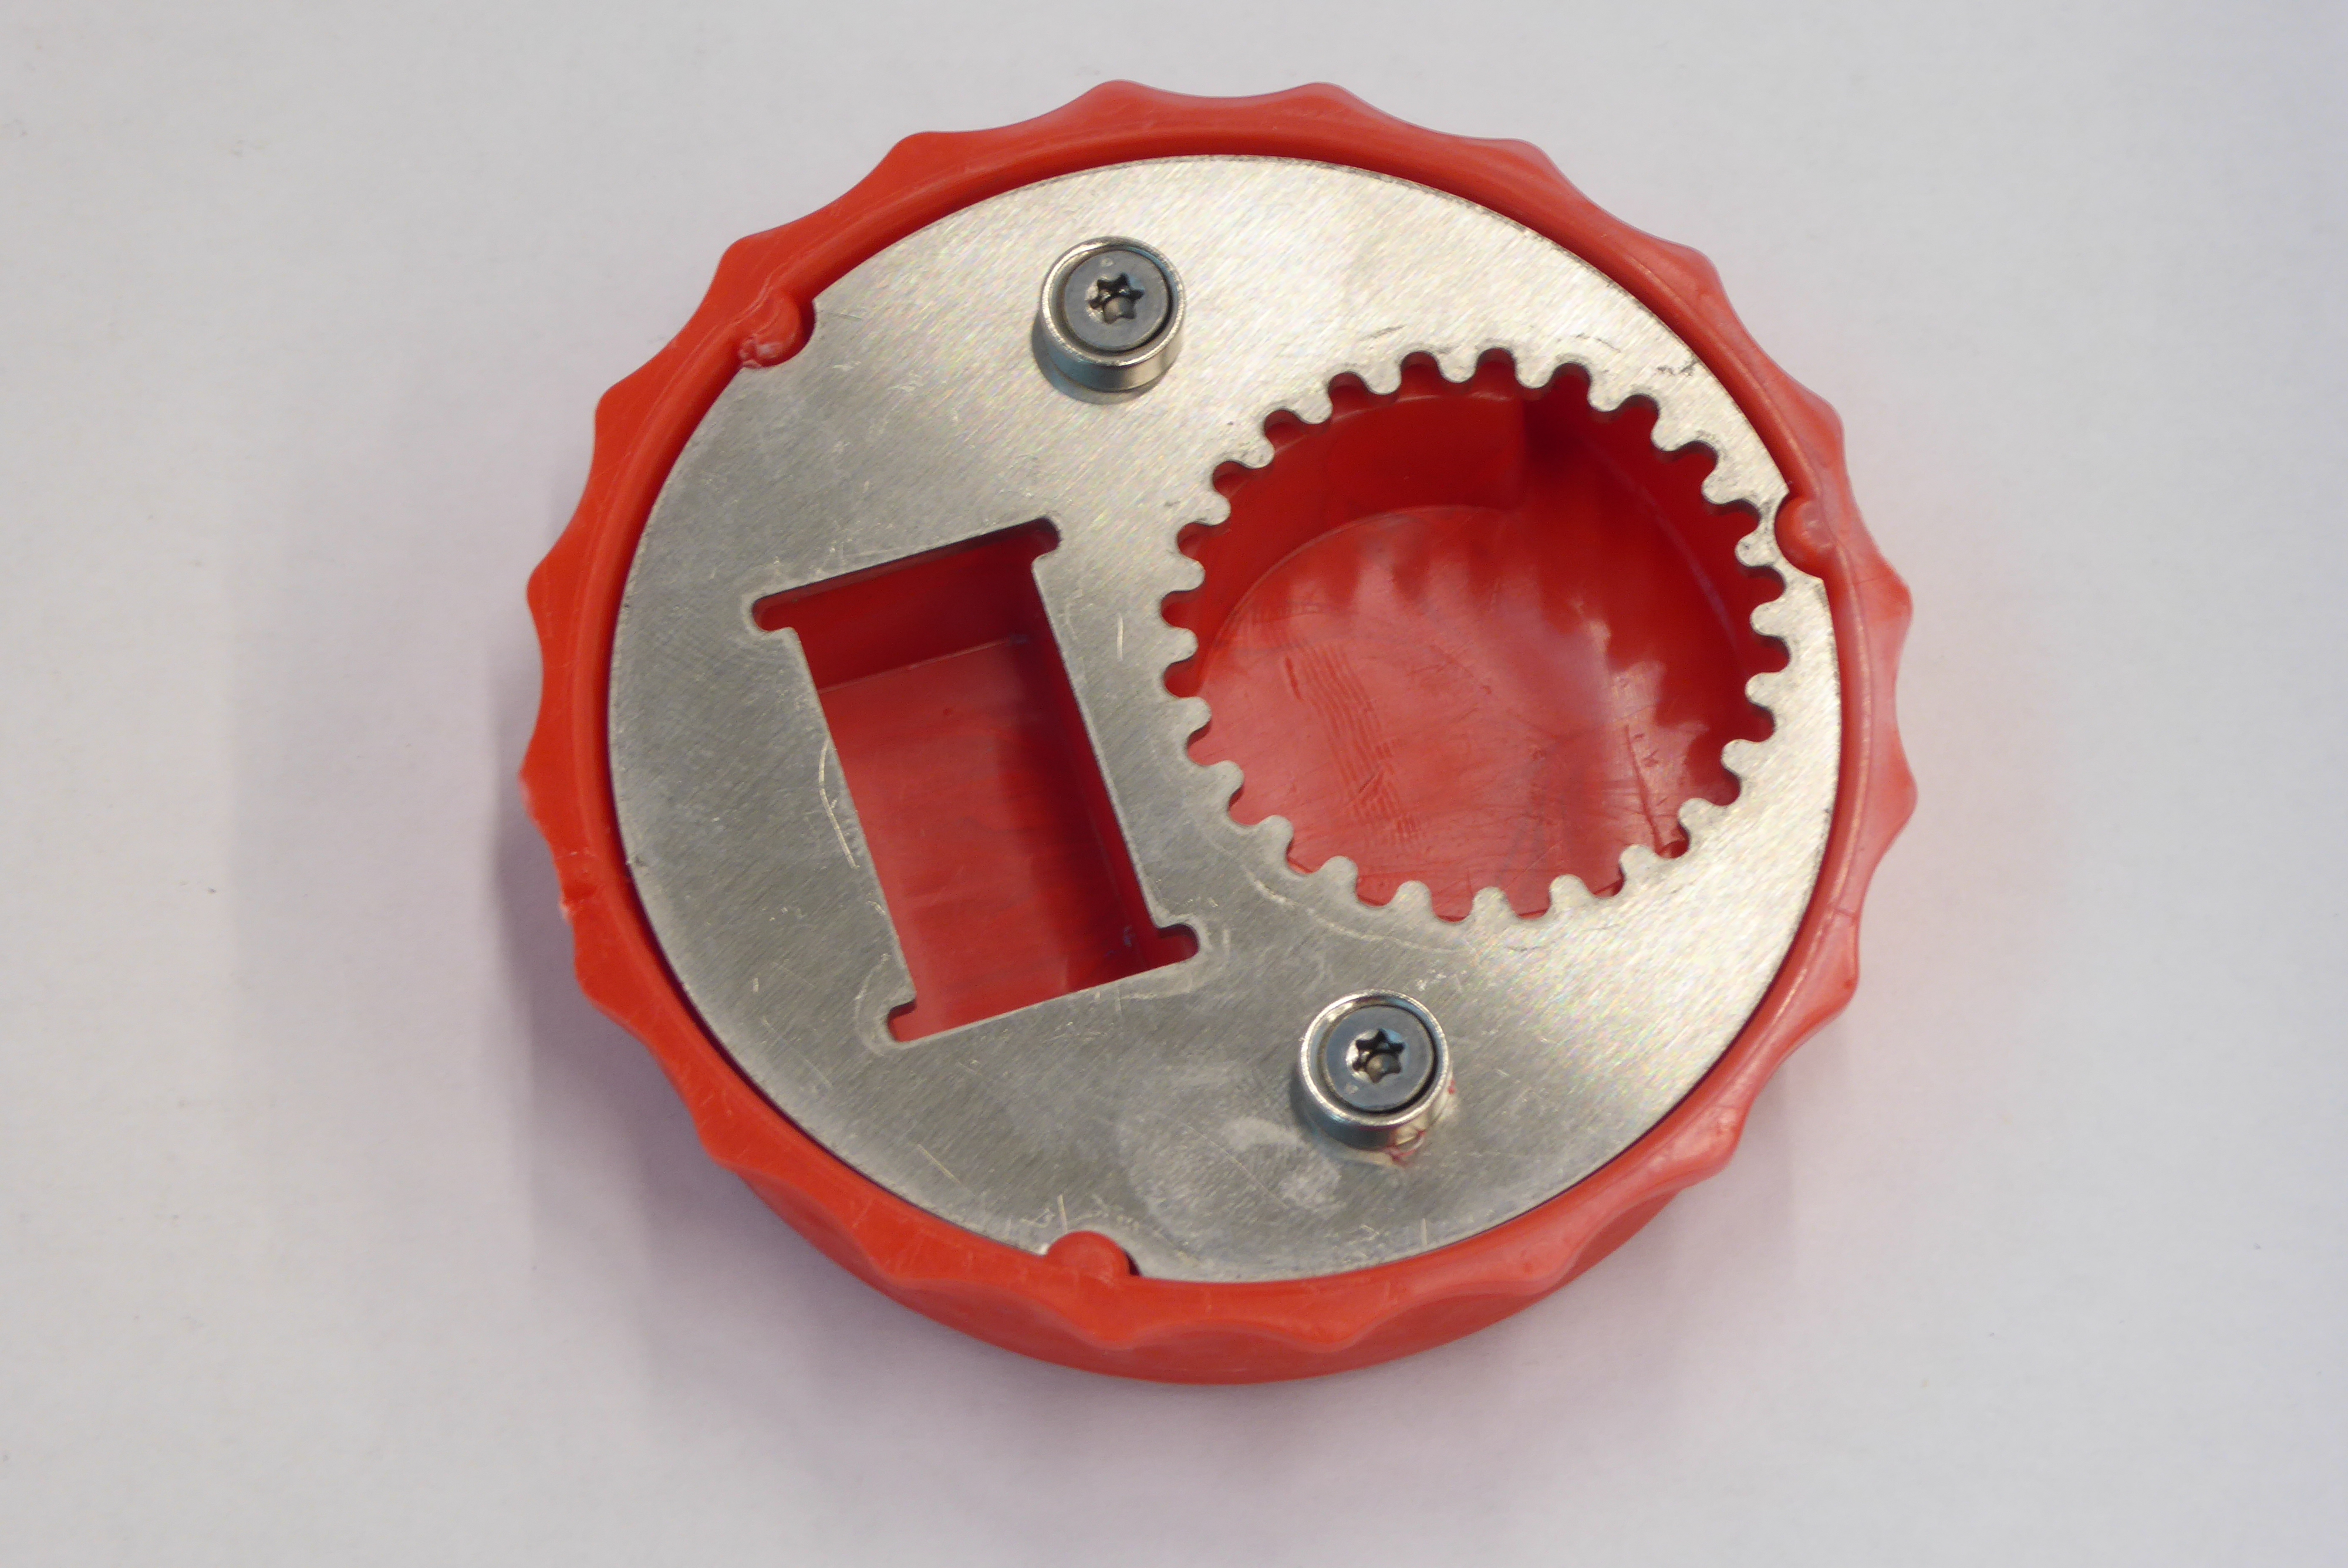
Label: Bottle Opener